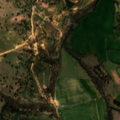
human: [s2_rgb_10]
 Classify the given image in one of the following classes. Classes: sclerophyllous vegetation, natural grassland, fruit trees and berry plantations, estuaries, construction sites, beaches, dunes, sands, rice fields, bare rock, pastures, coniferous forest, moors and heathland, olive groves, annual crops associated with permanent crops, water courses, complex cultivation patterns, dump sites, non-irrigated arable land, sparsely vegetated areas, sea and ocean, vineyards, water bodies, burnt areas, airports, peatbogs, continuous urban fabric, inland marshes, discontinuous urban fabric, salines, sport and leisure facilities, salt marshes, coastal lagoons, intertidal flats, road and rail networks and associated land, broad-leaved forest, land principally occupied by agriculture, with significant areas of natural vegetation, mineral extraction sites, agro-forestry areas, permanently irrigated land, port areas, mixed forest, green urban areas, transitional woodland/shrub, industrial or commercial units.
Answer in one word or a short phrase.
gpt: non-irrigated arable land, permanently irrigated land, complex cultivation patterns, agro-forestry areas